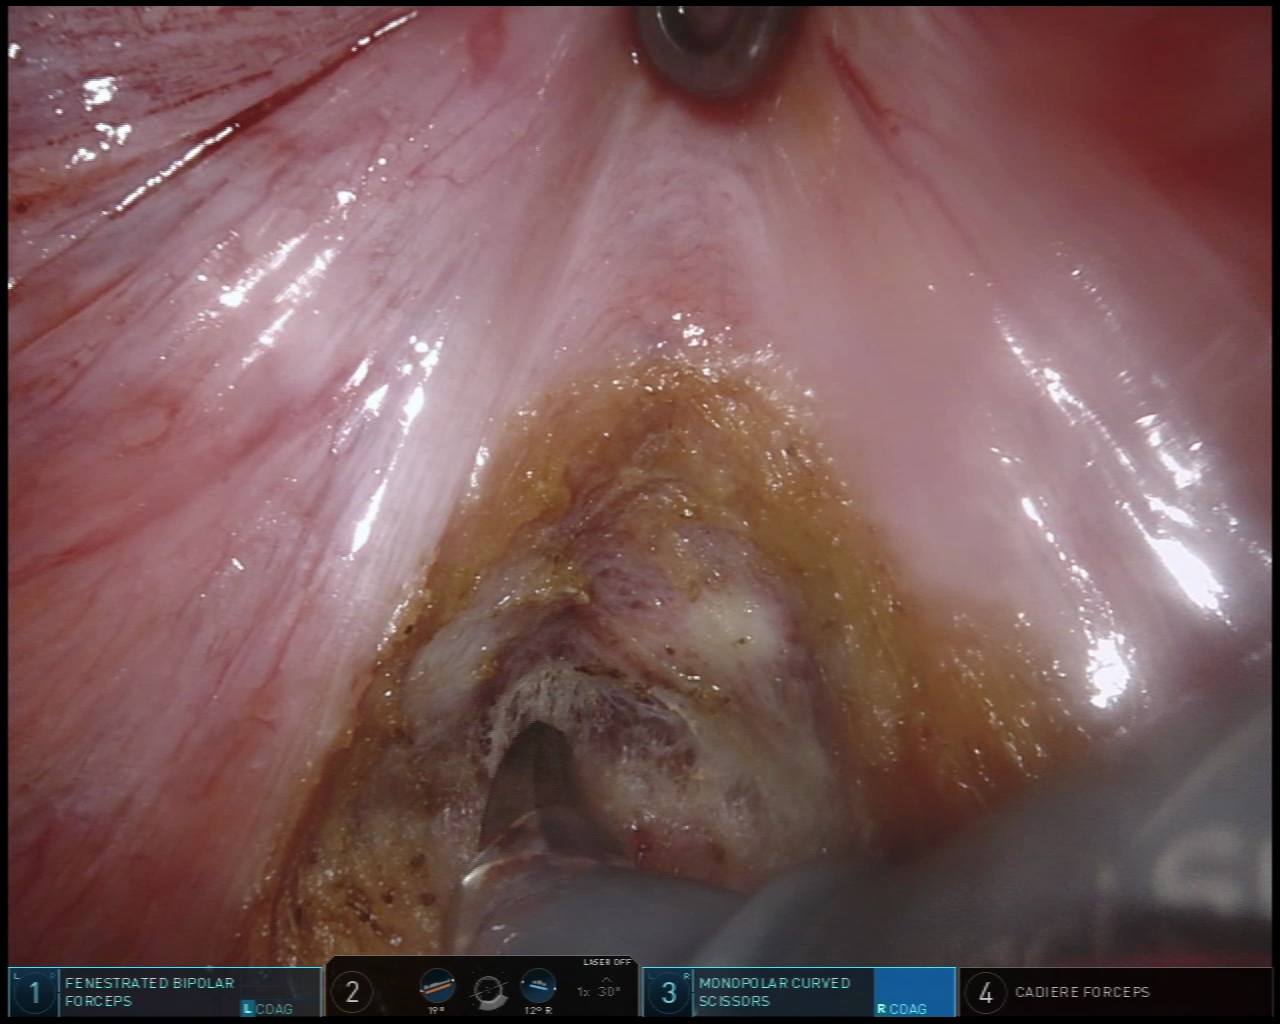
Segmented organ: vesicular_glands
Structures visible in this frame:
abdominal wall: no
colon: no
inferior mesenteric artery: no
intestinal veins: no
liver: no
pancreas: no
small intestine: no
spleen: no
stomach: no
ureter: no
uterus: no
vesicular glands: yes